Question: How to create page's Init, Load, PreRender etc. event handlers in VS 2008? When we double click on the page, it will create Page_Load event. How to create othere events of page? I am using c# in ASP.NET application. There is no Event tab in image.
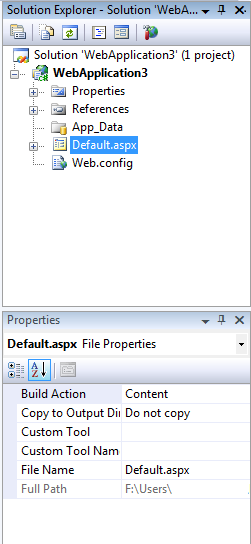
Answer: Here is your answer
In the solution explorer, right click the page and select "View component designer" from the context menu, now in the properties window you will have the event tab.